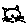
Label: cat